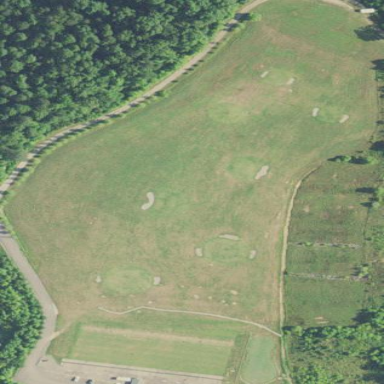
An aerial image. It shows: Grassy area designated for leisure use with golf driving range.